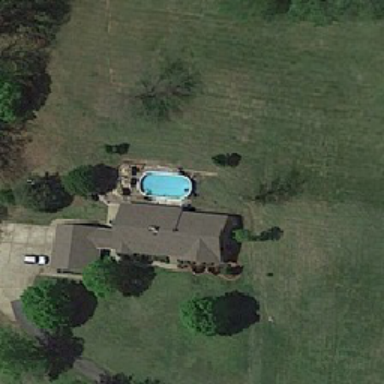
There is a swimming pool next to the grey roof .